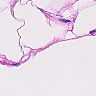
Metastatic tissue present: no